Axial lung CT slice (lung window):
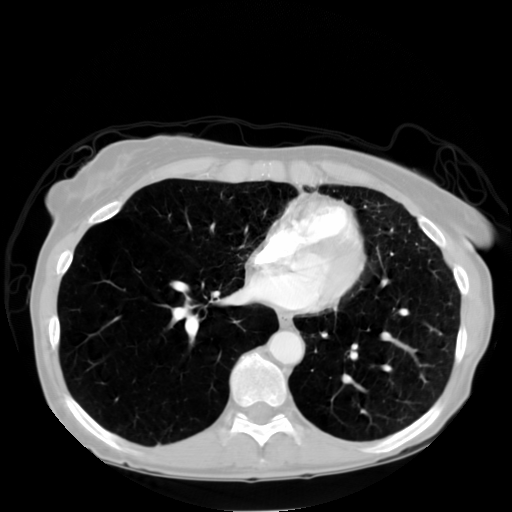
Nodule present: no